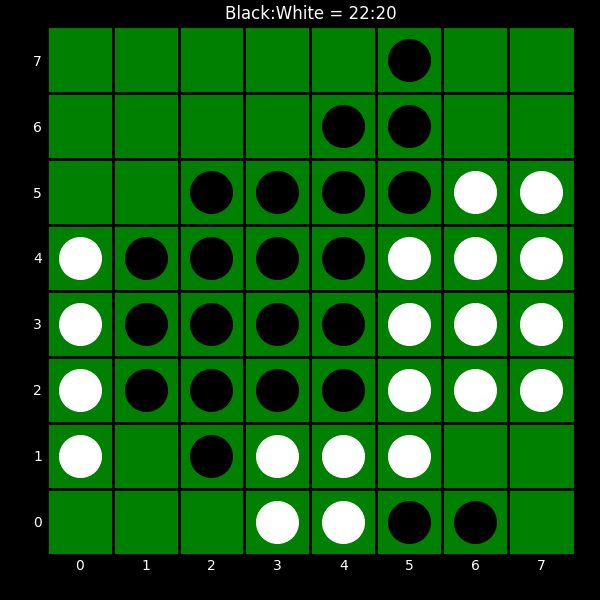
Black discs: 22
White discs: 20